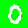
Digit: 0